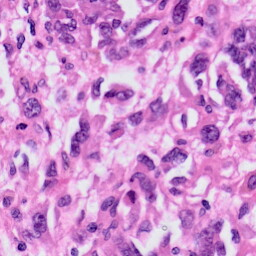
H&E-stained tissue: Skin